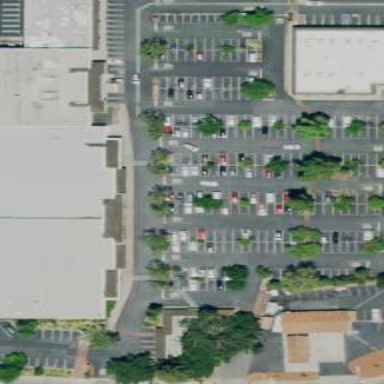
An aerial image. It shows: Retail area.